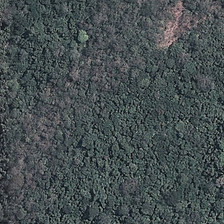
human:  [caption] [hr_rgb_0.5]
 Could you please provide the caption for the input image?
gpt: many green trees form a piece of forest .

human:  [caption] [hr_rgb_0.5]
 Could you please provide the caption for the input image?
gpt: many green trees form a piece of forest .

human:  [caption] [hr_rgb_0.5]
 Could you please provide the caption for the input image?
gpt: many green trees form a piece of forest .

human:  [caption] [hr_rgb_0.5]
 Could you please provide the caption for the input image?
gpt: many green trees form a piece of forest .

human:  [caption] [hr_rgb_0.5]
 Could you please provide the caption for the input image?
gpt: many green trees form a piece of forest .